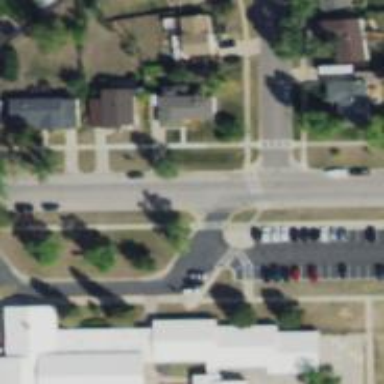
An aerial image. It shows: Marked road crossing.